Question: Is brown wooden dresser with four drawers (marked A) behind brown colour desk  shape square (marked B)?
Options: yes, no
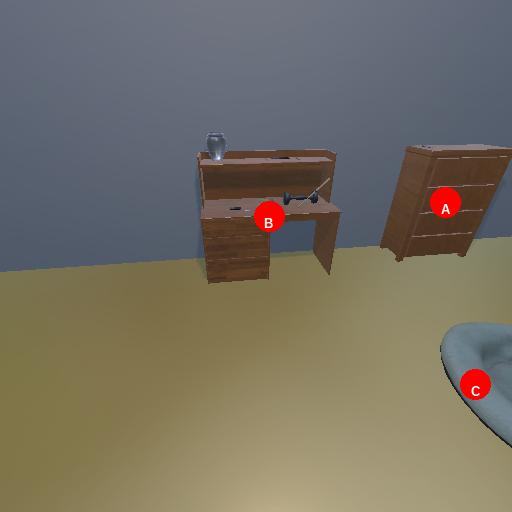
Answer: yes